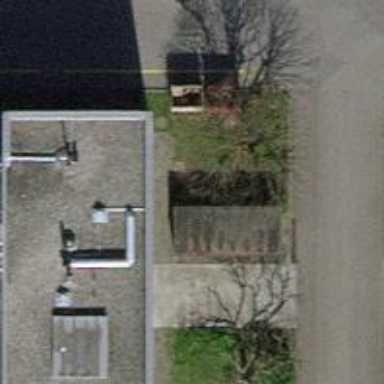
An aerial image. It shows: Bicycle parking area.